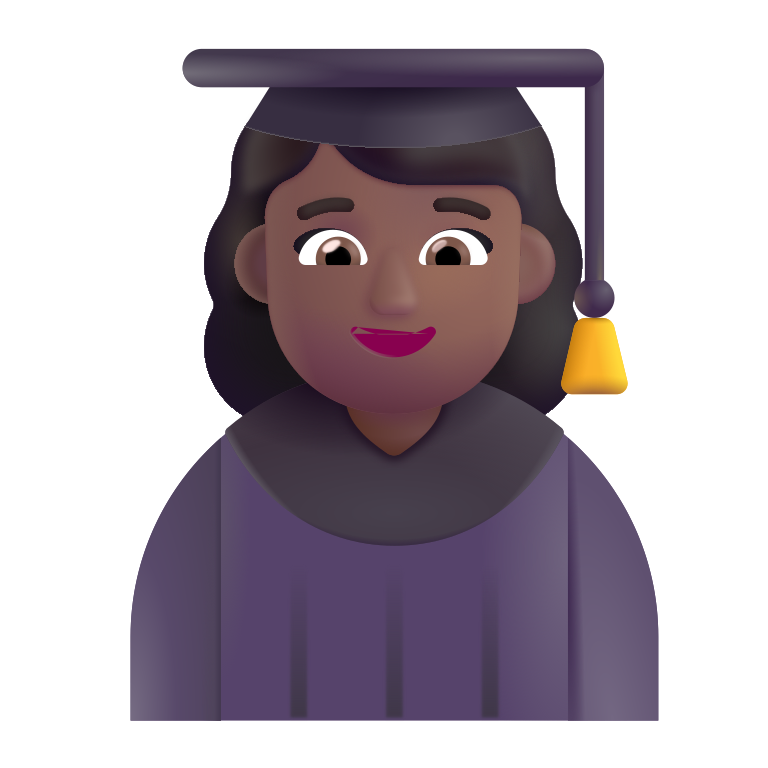
woman student color  dark